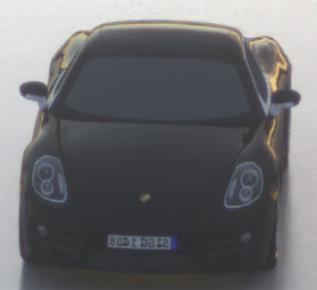
Make: Porsche
Model: Cayman
Detailed model: Cayman (981C)
Model produced from: 2013/03
Model produced until: 2014/04
Doors: 2
Color: black
Road condition: wet road
Daytime: sunrise or sunset
Contrast: low contrast